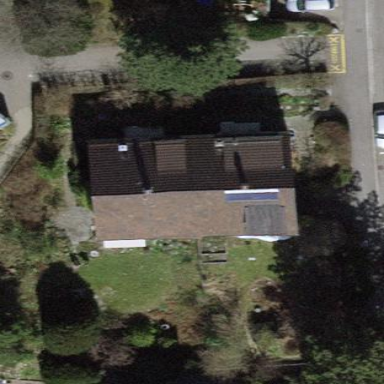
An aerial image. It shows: Building with tiled roof.